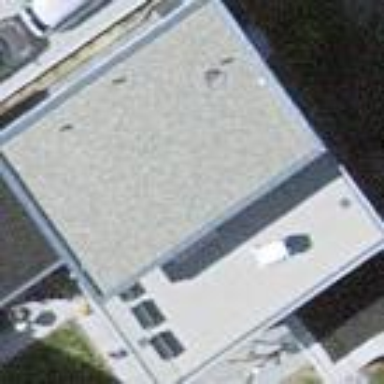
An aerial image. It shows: Detached building with flat roof.